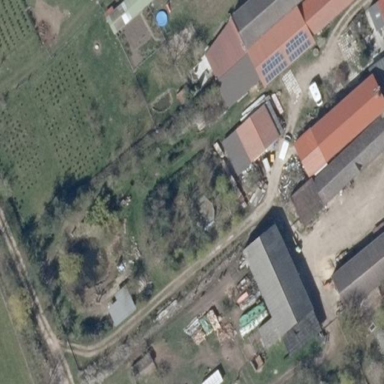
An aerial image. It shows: Farmyard area.